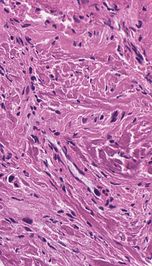
Tumor epithelial tissue: no
Tumor-associated stroma tissue: yes
Normal tissue: no